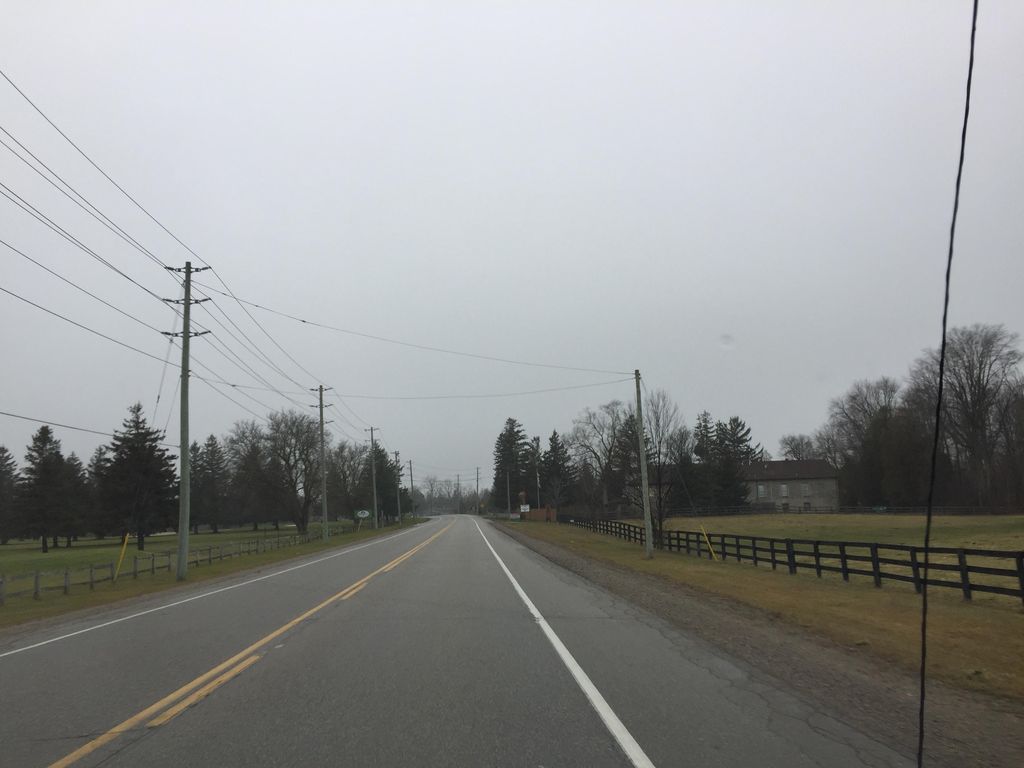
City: kitchener-waterloo